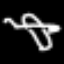
Label: airplane